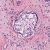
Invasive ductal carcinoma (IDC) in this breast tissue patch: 1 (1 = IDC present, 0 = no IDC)